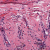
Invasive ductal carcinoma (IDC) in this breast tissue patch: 0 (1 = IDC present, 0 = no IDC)